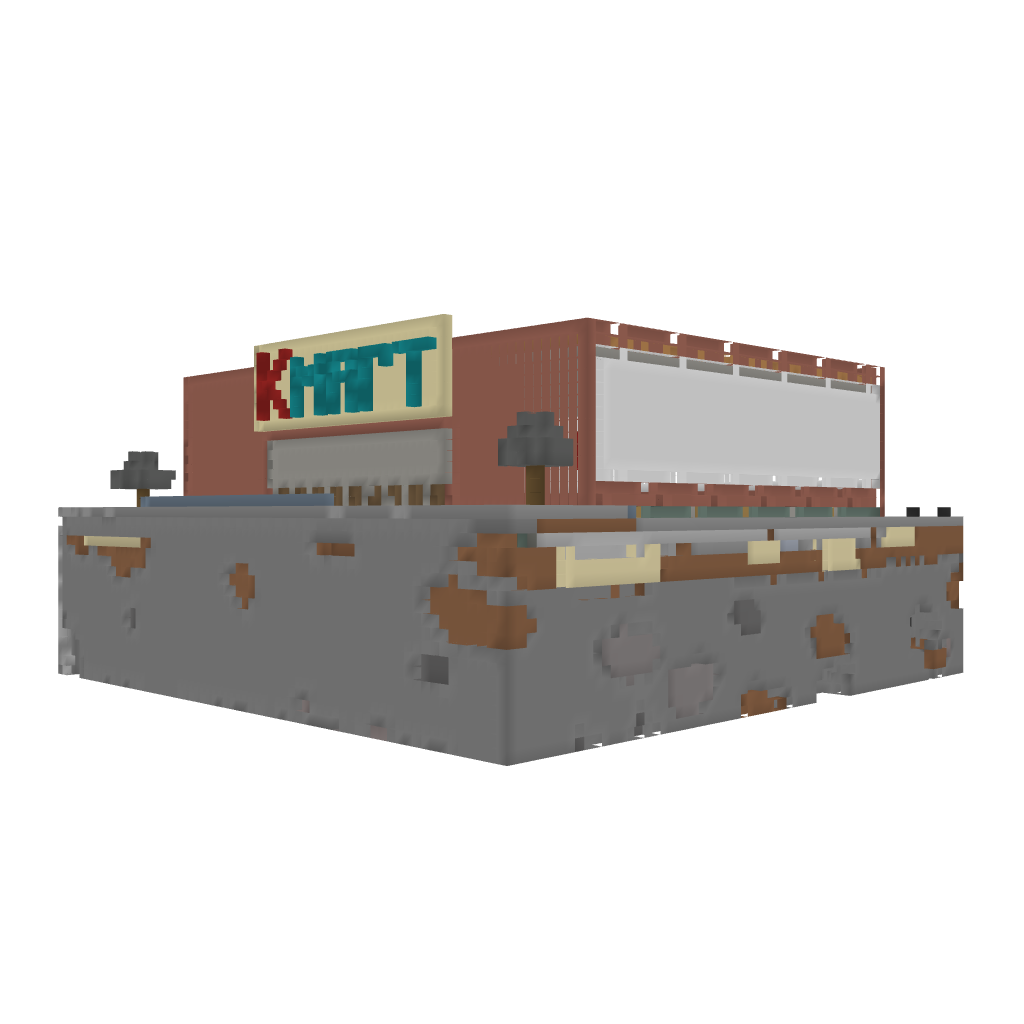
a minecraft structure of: Kmart